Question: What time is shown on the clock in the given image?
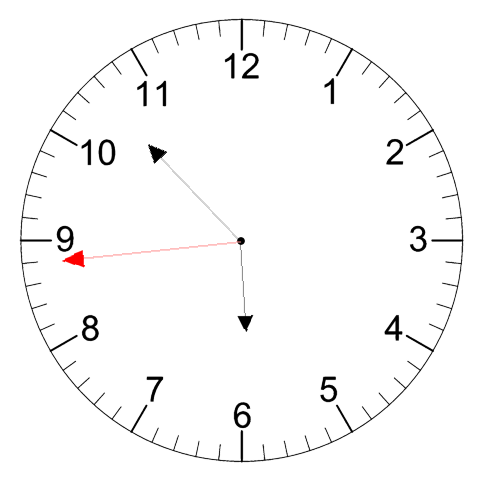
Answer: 05:52:44